Question: I'm using a custom UIView for creating this control with 4 hotspots with the same space between the points. I'm trying to create for labels exactly under the points and it seems like the first label is correctly aligned, but i cant seem to figure out why all of them aren't correct?
Here you see the space between each point and the radius on the points.
'''
customSlider?.spaceBetweenPoints = 95
customSlider?.radiusPoint = 5
'''
illustration at the moment:

'''
customSlider?.frame = CGRectMake((self.frame.width-335)/2, 20, 335, 34)
for var i = 0;i<4;i++
{
var xPointSpace = 95
var xPos = xPointSpace * i
var xSpace = (self.frame.width-335)/2
var xWidth = Int(xSpace) + xPos
var xFloat = CGFloat(xWidth)
var textLabel:UILabel = UILabel(frame: CGRectMake(xFloat, 34, 30, 21))
textLabel.text = "lol"
textLabel.backgroundColor = UIColor.redColor()
textLabel.textAlignment = NSTextAlignment.Center
textLabel.font = UIFont(name: "HelveticaNeue", size: 12)
self.addSubview(textLabel)
}
'''
adding the labels:
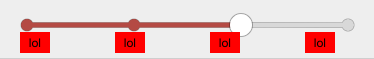
Answer: customSlider?.frame = CGRectMake((self.frame.width-335)/2, 20, 335, 34)
'''
for var i = 0;i<4;i++
{
var xPointSpace = 95
var radiusPoint = 5
var xPos = (xPointSpace + radiusPoint * 2)* i
var xSpace = customSlider?.frame.origin.x
var xWidth = xSpace + xPos
var xFloat = CGFloat(xWidth)
var textLabel:UILabel = UILabel(frame: CGRectMake(xFloat, 34, 30, 21))
textLabel.text = "lol"
textLabel.backgroundColor = UIColor.redColor()
textLabel.textAlignment = NSTextAlignment.Center
textLabel.font = UIFont(name: "HelveticaNeue", size: 12)
self.addSubview(textLabel)
}
'''